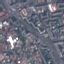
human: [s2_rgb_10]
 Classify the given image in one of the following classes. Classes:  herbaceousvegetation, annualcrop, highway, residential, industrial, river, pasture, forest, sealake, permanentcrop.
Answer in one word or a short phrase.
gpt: Residential